Question: I'm new in iOS programming, and I have a little problem with the keyboard...
That's a webapp, the application shows simply the mobile website.
In this website, there are forms, and in this forms, there are input type file fields. When the user clicks on input type text field, the keyboard appears, logical, isn't it ?
But Sometimes it's not totally visible, sometimes it's misplaced, and the most of times, that's both... You can view it on this awesome screenshot I've made.
Is there anyone who can help me to fix this issue ?
---

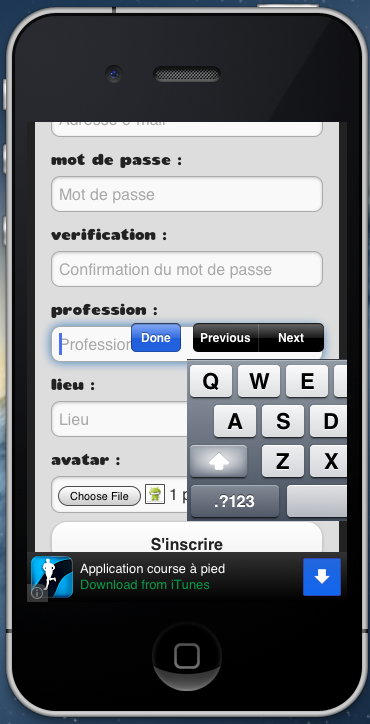
Answer: I finally found the solution. I just update Cordova, and the problem was fixed...
So, to all the people which have this problem, ;-)